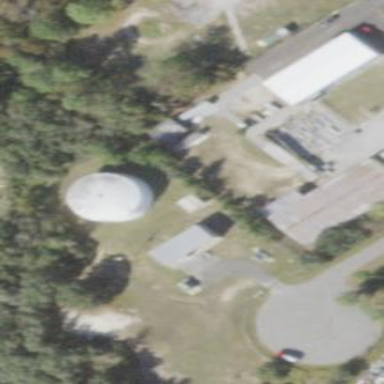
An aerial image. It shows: Man-made water works facility.